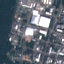
Label: Industrial